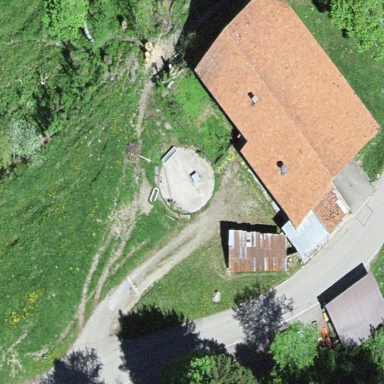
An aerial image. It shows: Farmyard area.